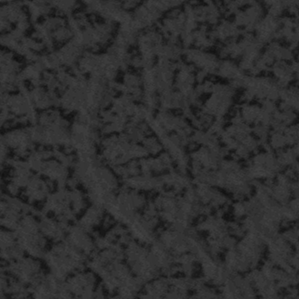
Label: frost